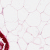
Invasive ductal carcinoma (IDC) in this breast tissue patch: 0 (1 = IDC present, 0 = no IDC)